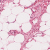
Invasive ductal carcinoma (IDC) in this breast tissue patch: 0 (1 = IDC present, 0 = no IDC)